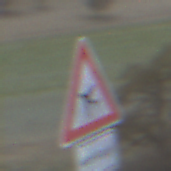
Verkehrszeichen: FlugbetriebRechts
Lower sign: ZeitangabenMitBeschraenkungAufWochentage1
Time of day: MorningAfternoon
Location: Outdoor (Suburban)
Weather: Overcast
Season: NotSpecified
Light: Natural